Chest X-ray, PA view. Patient: 70 years old, sex M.
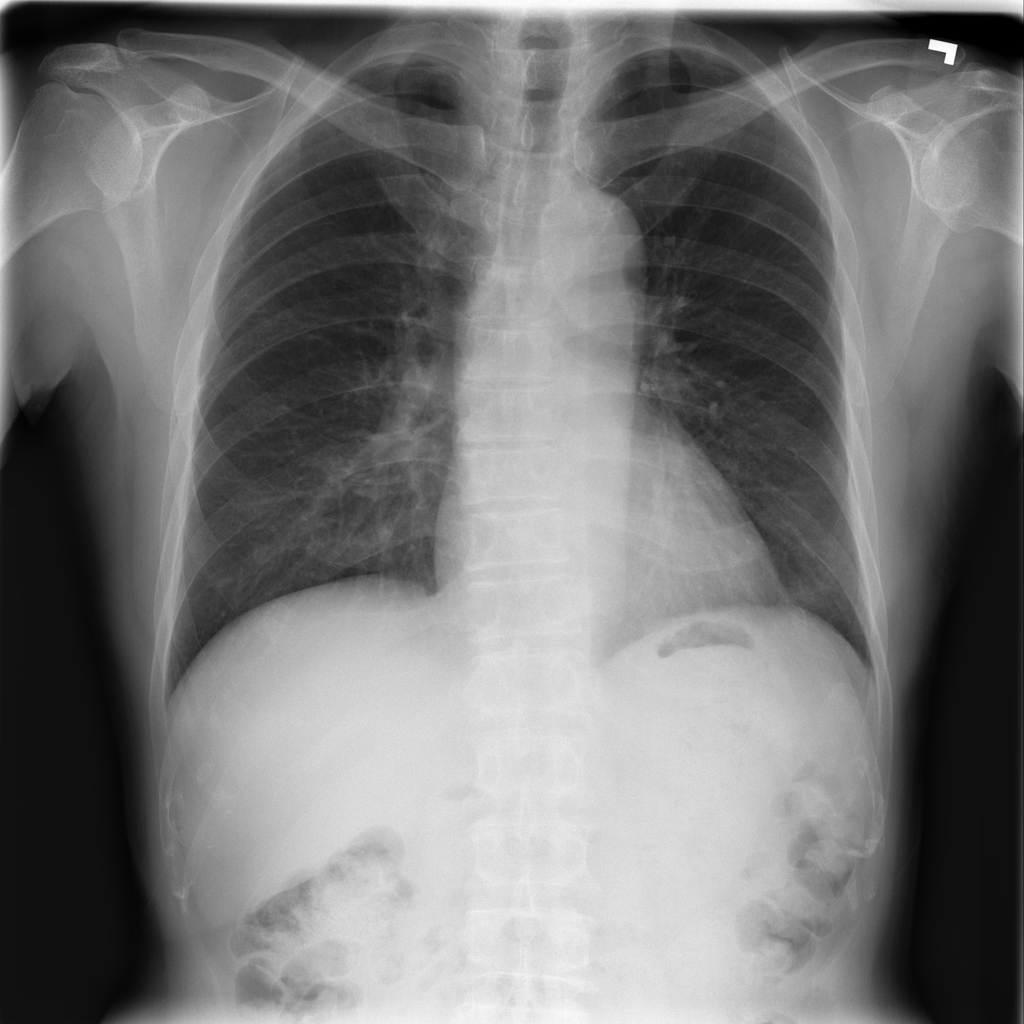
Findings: No Finding